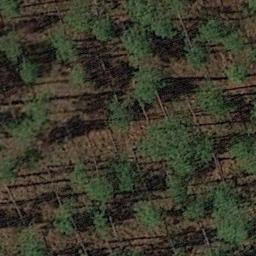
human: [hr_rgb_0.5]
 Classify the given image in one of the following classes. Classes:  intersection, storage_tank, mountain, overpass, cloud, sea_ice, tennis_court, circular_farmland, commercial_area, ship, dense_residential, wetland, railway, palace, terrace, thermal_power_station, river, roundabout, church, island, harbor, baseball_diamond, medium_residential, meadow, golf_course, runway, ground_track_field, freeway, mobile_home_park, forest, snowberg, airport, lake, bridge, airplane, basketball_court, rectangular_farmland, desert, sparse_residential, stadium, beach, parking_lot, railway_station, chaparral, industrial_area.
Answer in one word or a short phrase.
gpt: forest